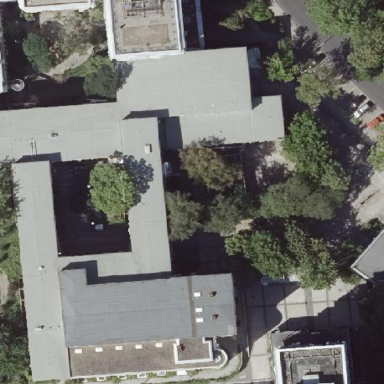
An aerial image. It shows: Part of building.